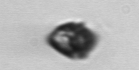
Label: Kryptoperidinium_triquetrum